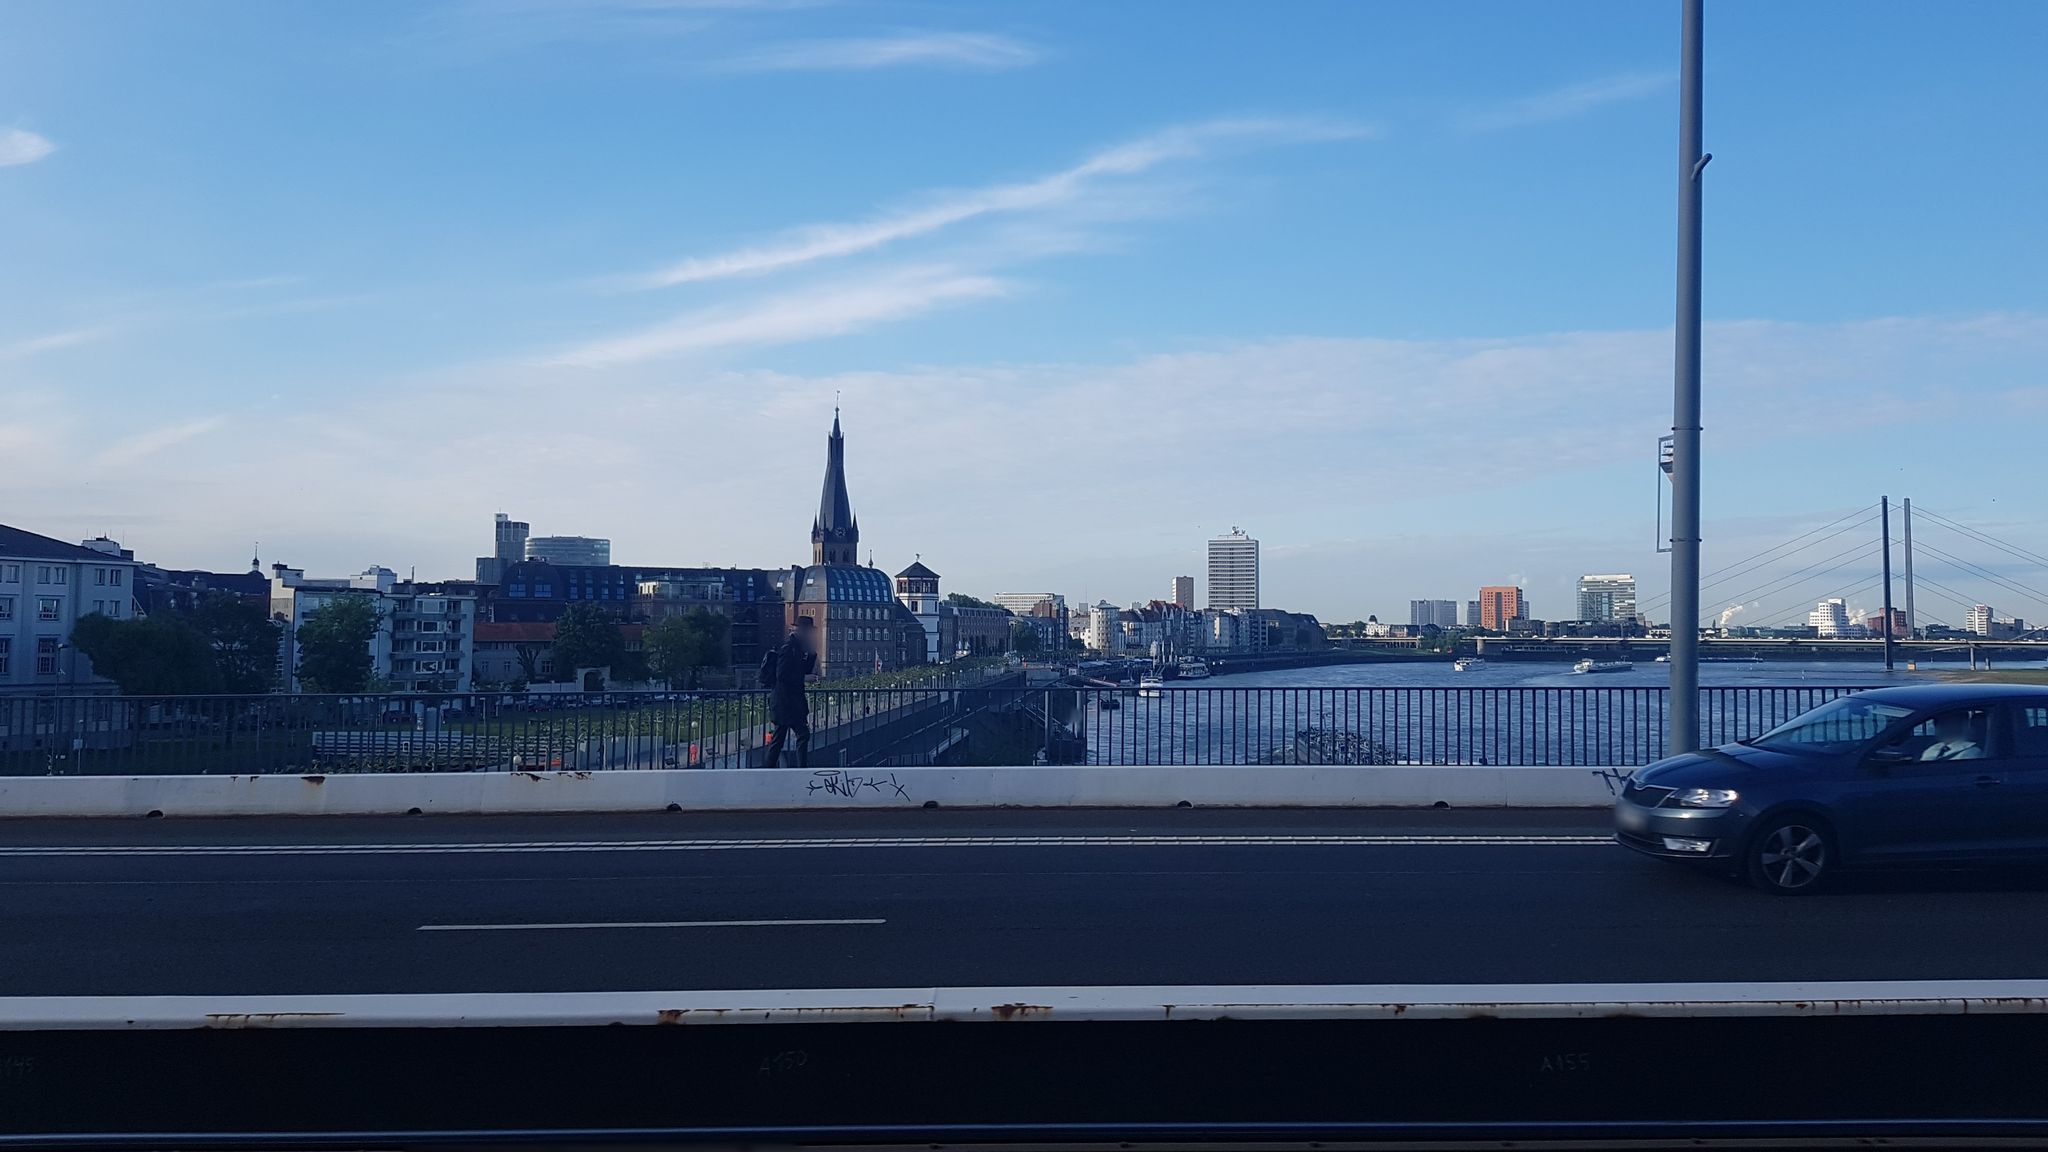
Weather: snowy
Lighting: day
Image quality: good
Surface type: walking surface
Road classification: secondary
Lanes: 2
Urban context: urban centre
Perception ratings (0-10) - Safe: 4.98, Lively: 2.89, Beautiful: 3.08, Boring: 2.17, Depressing: 4.4, Wealthy: 5.15